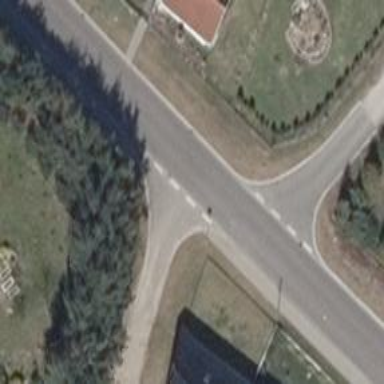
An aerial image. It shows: Secondary road with asphalt surface.